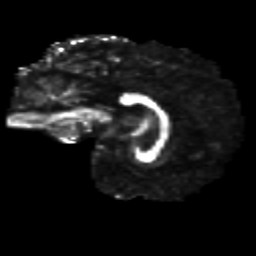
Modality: FA
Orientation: sagittal
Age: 34
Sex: male
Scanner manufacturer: siemens
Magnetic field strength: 3 T
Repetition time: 8.6 s
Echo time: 0.095 s